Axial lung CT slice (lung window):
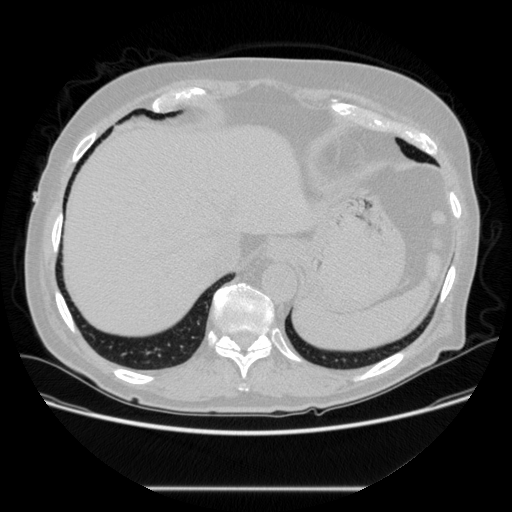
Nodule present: no